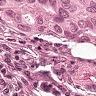
Metastatic tissue present: yes